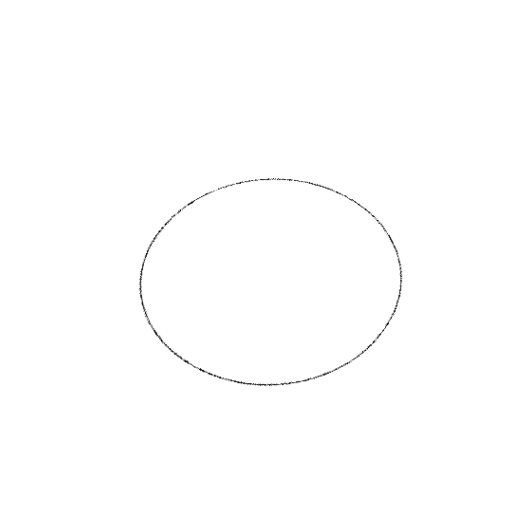
Crossing number: 0